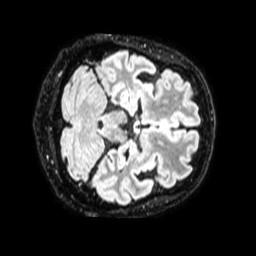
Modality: FLAIR
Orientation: axial
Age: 61
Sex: male
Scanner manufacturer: philips
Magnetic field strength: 1.5 T
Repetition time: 4.8 s
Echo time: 0.3352 s